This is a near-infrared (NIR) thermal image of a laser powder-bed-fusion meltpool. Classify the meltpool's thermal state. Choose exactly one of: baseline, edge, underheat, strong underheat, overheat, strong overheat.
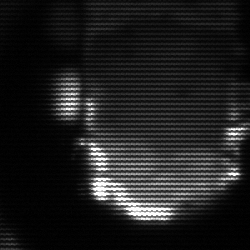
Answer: baseline